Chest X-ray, AP view. Patient: 32 years old, sex M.
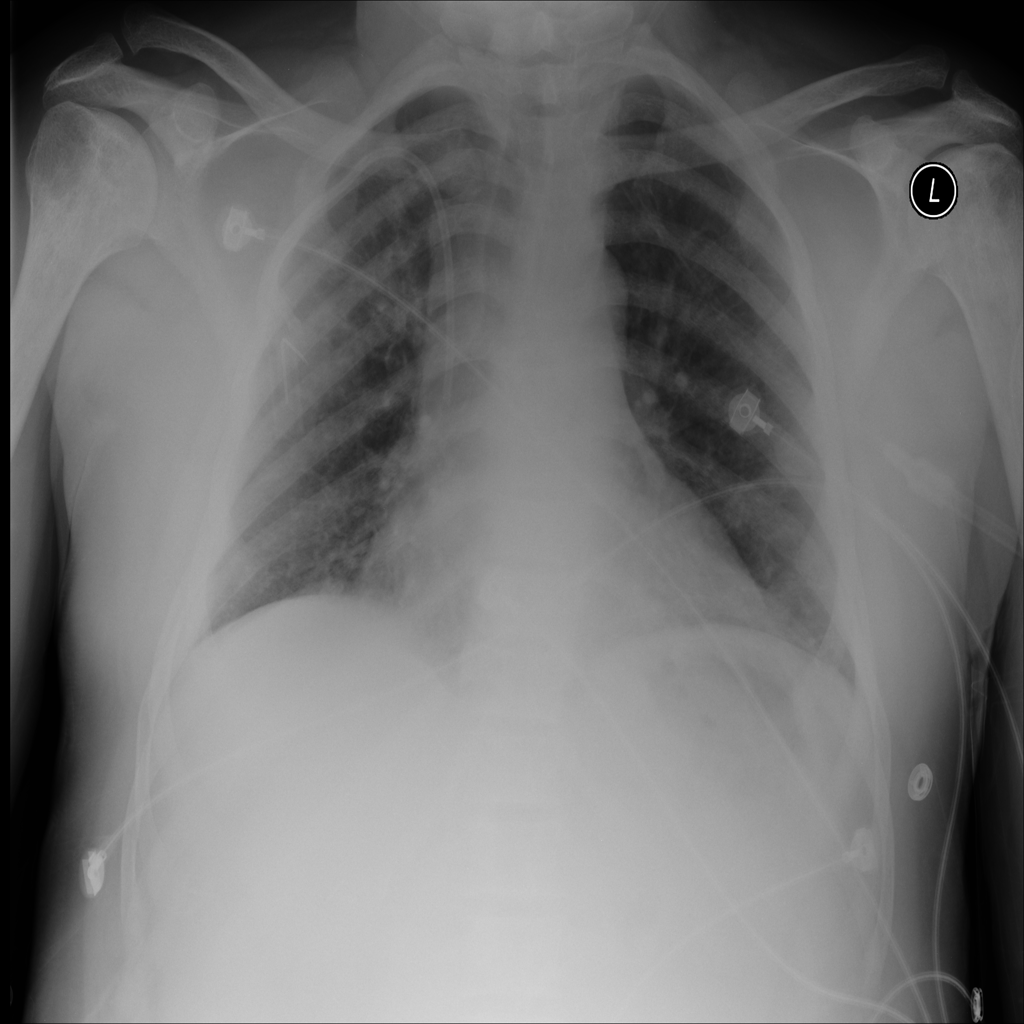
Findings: No Finding